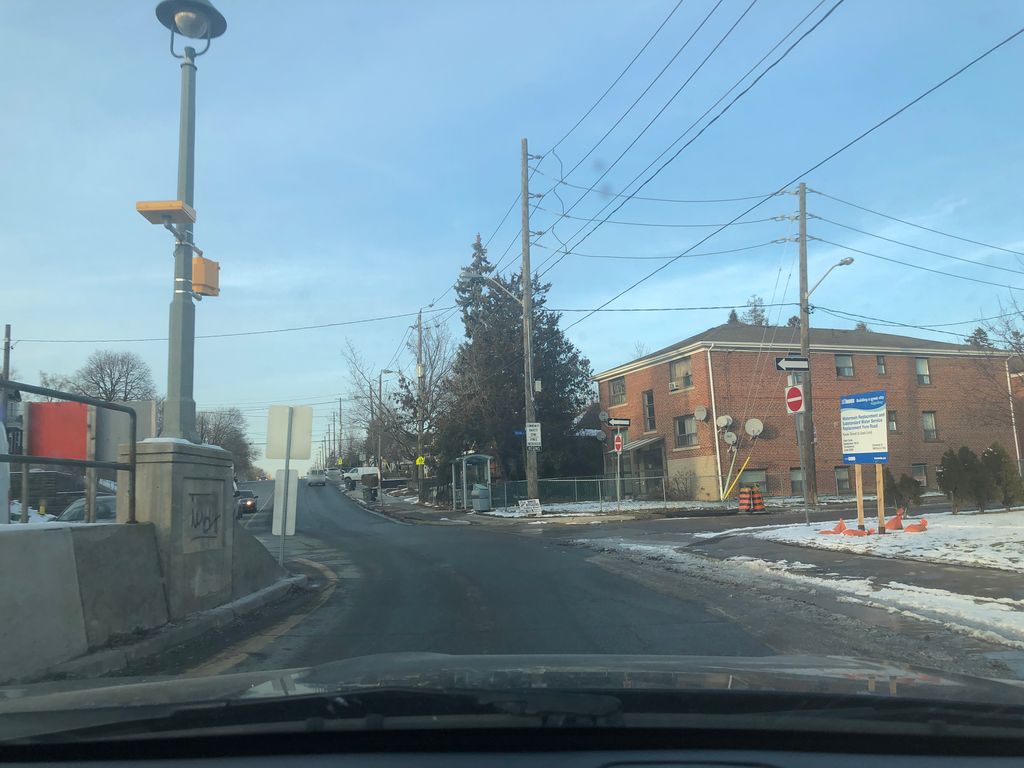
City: toronto